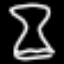
Label: hourglass